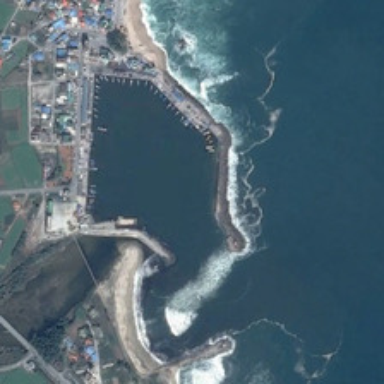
Many buildings are near a port with many boats .